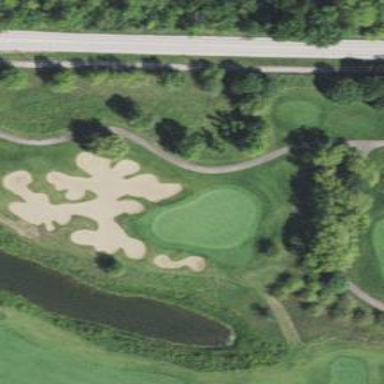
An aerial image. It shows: Sandy area is golf bunker.